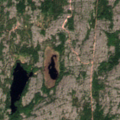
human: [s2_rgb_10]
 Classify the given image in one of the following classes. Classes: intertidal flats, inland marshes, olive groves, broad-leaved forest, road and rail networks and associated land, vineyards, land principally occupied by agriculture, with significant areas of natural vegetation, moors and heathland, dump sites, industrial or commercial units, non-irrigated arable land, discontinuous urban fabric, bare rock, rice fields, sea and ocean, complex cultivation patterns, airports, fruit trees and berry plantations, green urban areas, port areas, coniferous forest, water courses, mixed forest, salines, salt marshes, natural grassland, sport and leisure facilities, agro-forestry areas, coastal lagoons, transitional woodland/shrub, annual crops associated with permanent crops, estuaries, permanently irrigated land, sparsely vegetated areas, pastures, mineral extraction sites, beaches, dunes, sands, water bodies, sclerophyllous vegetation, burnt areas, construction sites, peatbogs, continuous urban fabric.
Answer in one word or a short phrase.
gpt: mixed forest, transitional woodland/shrub, bare rock